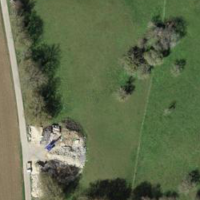
EUNIS habitat code: 52
Species observed at this site:
Mercurialis perennis